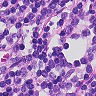
Metastatic tissue present: no